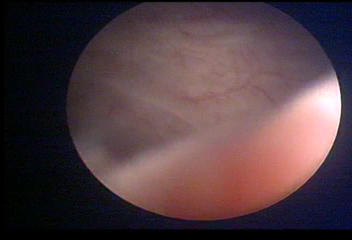
Modality: WLC
Class: Normal mucosa
Bladder cancer association: No